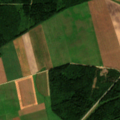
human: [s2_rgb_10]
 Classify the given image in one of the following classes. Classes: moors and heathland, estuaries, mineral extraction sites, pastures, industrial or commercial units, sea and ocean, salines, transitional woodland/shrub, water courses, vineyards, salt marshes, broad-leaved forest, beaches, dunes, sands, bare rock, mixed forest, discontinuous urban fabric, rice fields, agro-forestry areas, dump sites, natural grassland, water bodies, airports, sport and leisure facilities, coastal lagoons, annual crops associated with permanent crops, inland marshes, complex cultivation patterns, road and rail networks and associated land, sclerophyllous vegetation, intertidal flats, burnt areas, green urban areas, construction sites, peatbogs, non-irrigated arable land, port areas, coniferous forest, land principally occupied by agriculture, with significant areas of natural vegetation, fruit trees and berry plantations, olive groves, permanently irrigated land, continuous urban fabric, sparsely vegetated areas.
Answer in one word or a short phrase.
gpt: non-irrigated arable land, complex cultivation patterns, mixed forest, transitional woodland/shrub